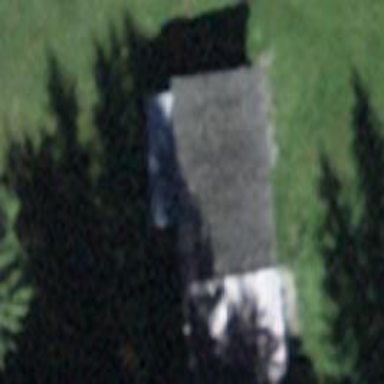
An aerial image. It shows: Rural barn.